Question: Is is possible to create listview with only first collapsible element? For example:
'''
<ul data-role="listview" data-count-theme="c" data-inset="true">
<li>
<div data-role="collapsible">
<h4>Heading</h4>
<ul data-role="listview">
<li><a href="#">List item 1</a></li>
<li><a href="#">List item 2</a></li>
<li><a href="#">List item 3</a></li>
</ul>
</div>
</li>
<li><a href="#">Outbox <span class="ui-li-count">0</span></a></li>
<li><a href="#">Drafts <span class="ui-li-count">4</span></a></li>
<li><a href="#">Sent <span class="ui-li-count">328</span></a></li>
<li><a href="#">Trash <span class="ui-li-count">62</span></a></li>
</ul>
'''
Looks like:

<URL>
As you can see collapsible list is inside the li, but i need that it would be li a normal list, but when pressing on the first - it would roll down.
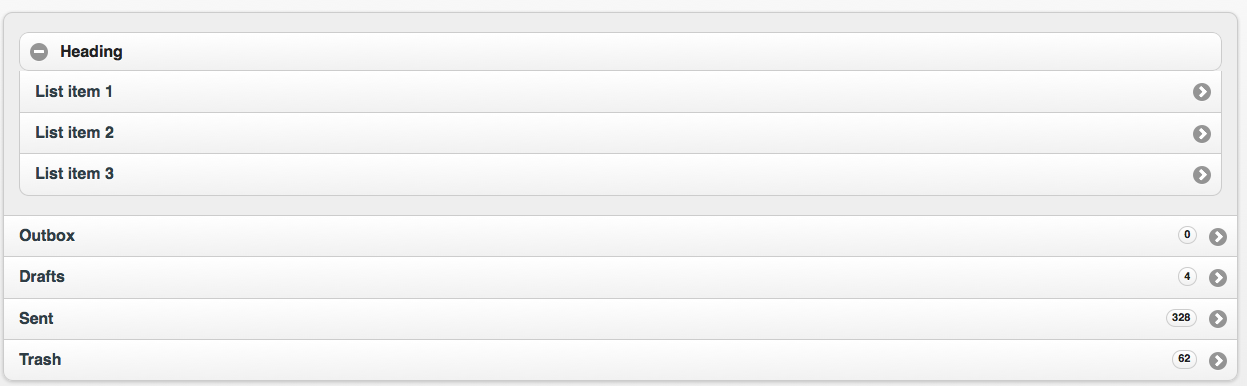
Answer: Here's a working example: <URL> made from your jsFiddle.
This is a pure css solution.
## HTML :
'''
<div data-role="content" style="text-align:center">
<ul data-role="listview" data-count-theme="c" data-inset="true">
<li class="custom-li">
<div data-role="collapsible">
<h4>Heading</h4>
<ul data-role="listview">
<li><a href="#">List item 1</a></li>
<li><a href="#">List item 2</a></li>
<li><a href="#">List item 3</a></li>
</ul>
</div>
</li>
<li><a href="#">Outbox <span class="ui-li-count">0</span></a></li>
<li><a href="#">Drafts <span class="ui-li-count">4</span></a></li>
<li><a href="#">Sent <span class="ui-li-count">328</span></a></li>
<li><a href="#">Trash <span class="ui-li-count">62</span></a></li>
</ul>
</div>
'''
## CSS :
'''
.custom-li {
padding: 0 !important;
border-width:0 !important;
}
.custom-li + li{
border-top-width: 0 !important;
}
.custom-li div[data-role="collapsible"]{
margin: 0 !important;
border-bottom-right-radius: 0 !important;
border-bottom-left-radius: 0 !important;
border-width:0 !important;
}
'''